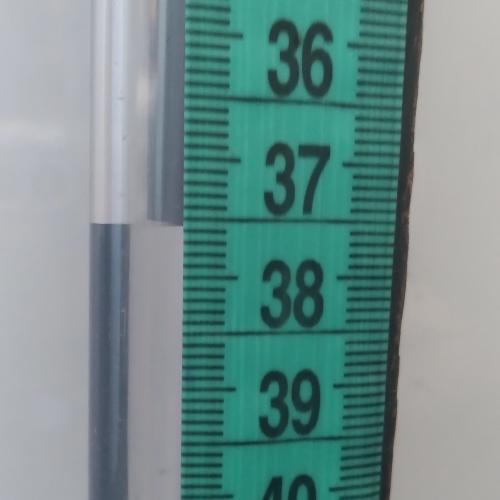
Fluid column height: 37.6 cm